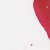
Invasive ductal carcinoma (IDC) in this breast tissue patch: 0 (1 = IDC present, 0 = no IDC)